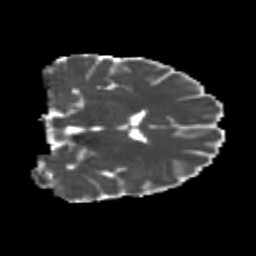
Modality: MD
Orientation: coronal
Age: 22
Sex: female
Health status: healthy
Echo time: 0.074 s